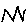
Label: zigzag